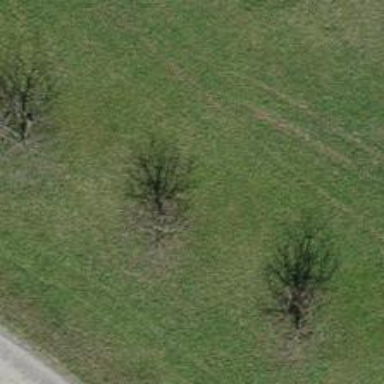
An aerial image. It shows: Broadleaved tree in natural setting.